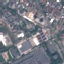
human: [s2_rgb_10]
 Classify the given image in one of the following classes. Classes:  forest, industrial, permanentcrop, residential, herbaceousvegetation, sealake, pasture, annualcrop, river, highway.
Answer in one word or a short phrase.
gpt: Industrial